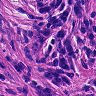
Metastatic tissue present: no